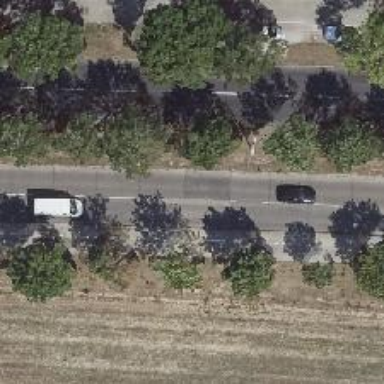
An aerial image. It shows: Beautiful avenue lined with deciduous broadleaved trees.